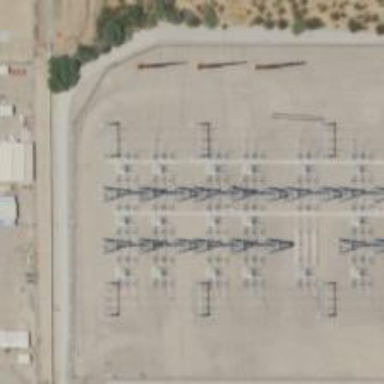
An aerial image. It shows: Switch used for power control.